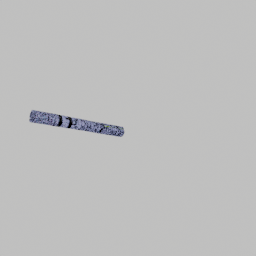
Label: architecture